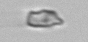
Label: detritus_transparent